Question: I basically want to make a combo box look like a textBox with autocomplete/typeahead capabilities.
I have achieved almost everything but filtering the results on type ahead using the following code:
'''
var tboxReportaNombre = Ext.create('Ext.form.field.ComboBox', {
margin: '5 0 0 10',
store: reportersNamesStore,
displayField: 'vcReportaNombre',
valueField: 'vcReportaNombre',
hideTrigger: true,
typeAhead: true,
typeAheadDelay: 100,
minChars: 2,
mode: 'local'
});
'''
And this is the store I am using:
'''
var reportersNamesStore = Ext.create('Ext.data.Store', {
fields: ['vcReportaNombre'],
proxy: {
type: 'ajax',
url: '/SIMAC/Incidencia/GetReportersNames',
}
});
'''
It is working just fine, but when I start typing, I would like the dropdown list to be filtered to match my query. Right now it doesn't (as shown in the image below).

Any help would be really appreciated. Thanks!
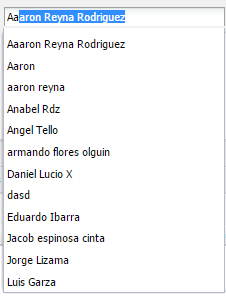
Answer: I've just solved it, I had to add the properties queryMode set to local and lastQuery set to empty string.
Ending up having this code:
'''
var tboxReportaNombre = Ext.create('Ext.form.field.ComboBox', {
margin: '5 0 0 10',
store: reportersNamesStore,
displayField: 'vcReportaNombre',
valueField: 'vcReportaNombre',
hideTrigger: true,
typeAhead: true,
typeAheadDelay: 100,
minChars: 2,
queryMode: 'local',
lastQuery: ''
});
'''
I think Sencha should implement a Typeahead property and methods to its textboxfield.